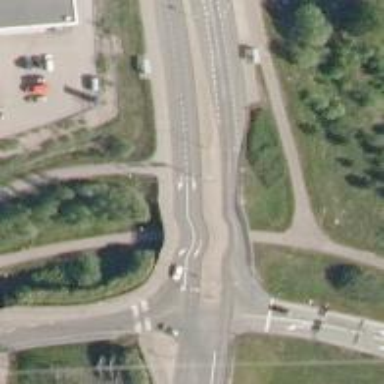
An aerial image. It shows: Asphalt cycleway.